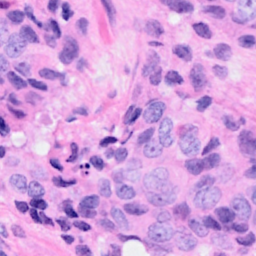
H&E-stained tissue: Breast